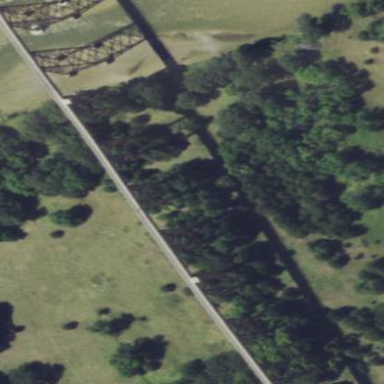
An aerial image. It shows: Man-made bridge.